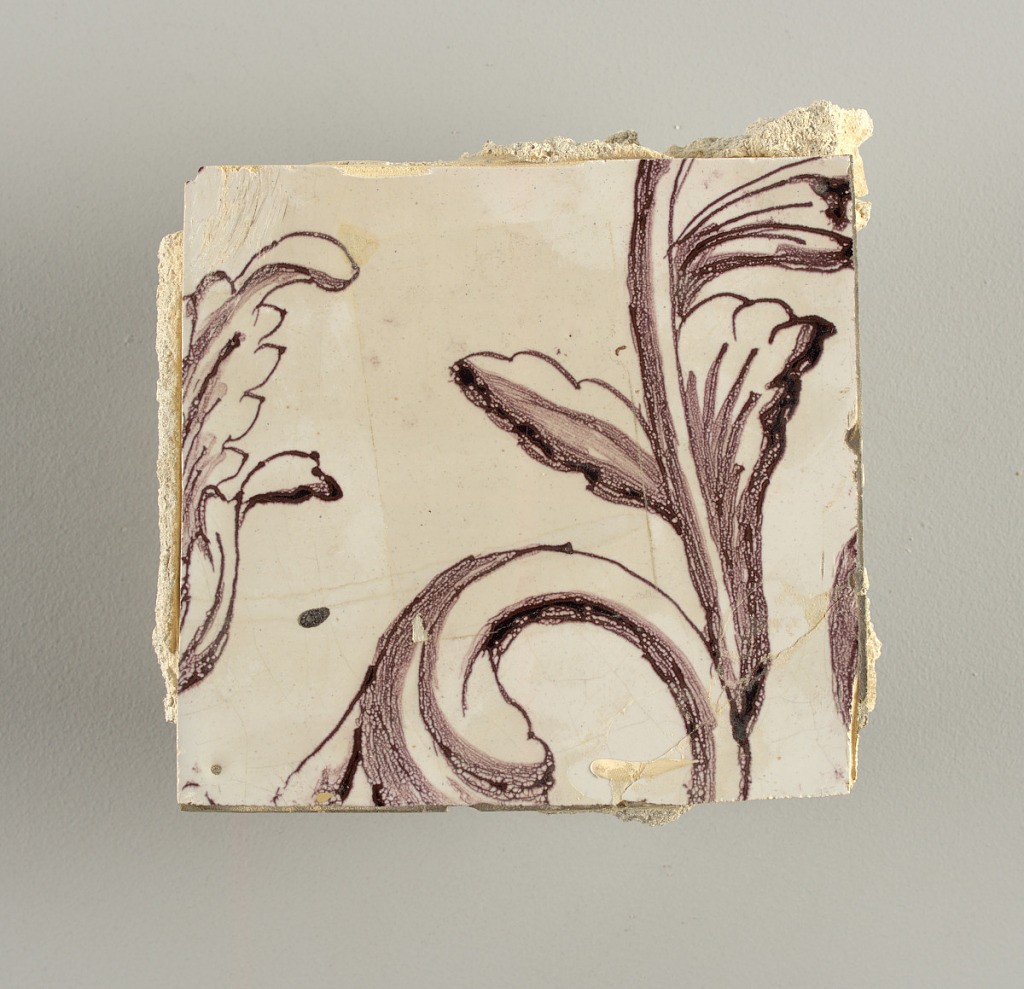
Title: Wall facing
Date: ca. 1725
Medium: Tin-glazed earthenware, underglaze
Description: Horizontal rectangle.  Thirty-seven tiles wide and twenty-one high with opening for door or window nineteen and one-half tiles high and twelve wide.  To left and right of opening, centered canopy above. Left, woman representing Hope, right, a sculputure urn.  Centered above opening, a mascaron.  Arabesque design of foliage.